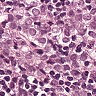
Metastatic tissue present: yes